Question: this is the heatmap of the question. Each task can only be assigned to one person, and each person can only be assigned one task. How to allocate to maximize total profit? (all profits are multiples of ten), and output the maximum profit.
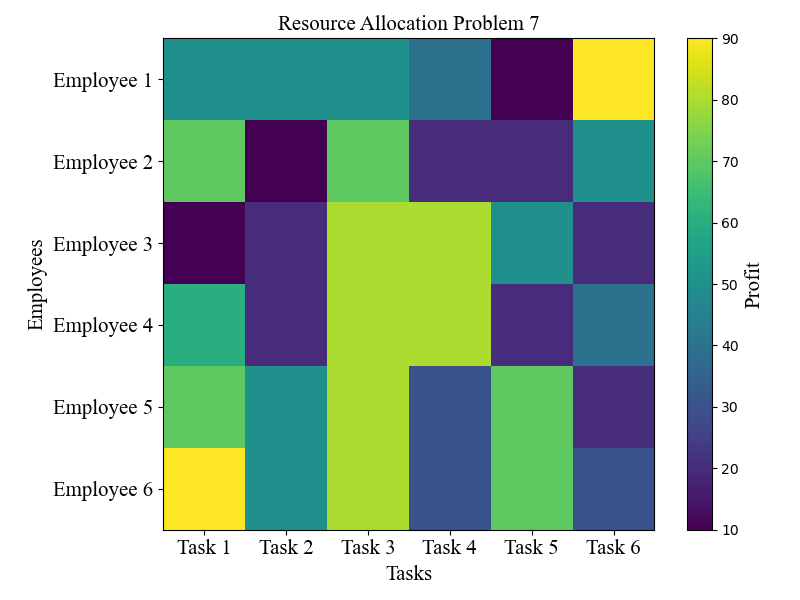
Answer: 440